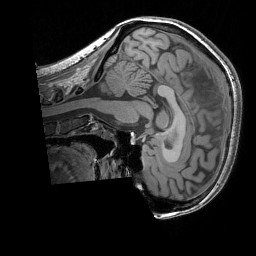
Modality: T1w
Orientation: sagittal
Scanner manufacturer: siemens
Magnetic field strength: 3 T
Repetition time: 1.83 s
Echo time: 0.00303 s